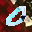
Label: 0